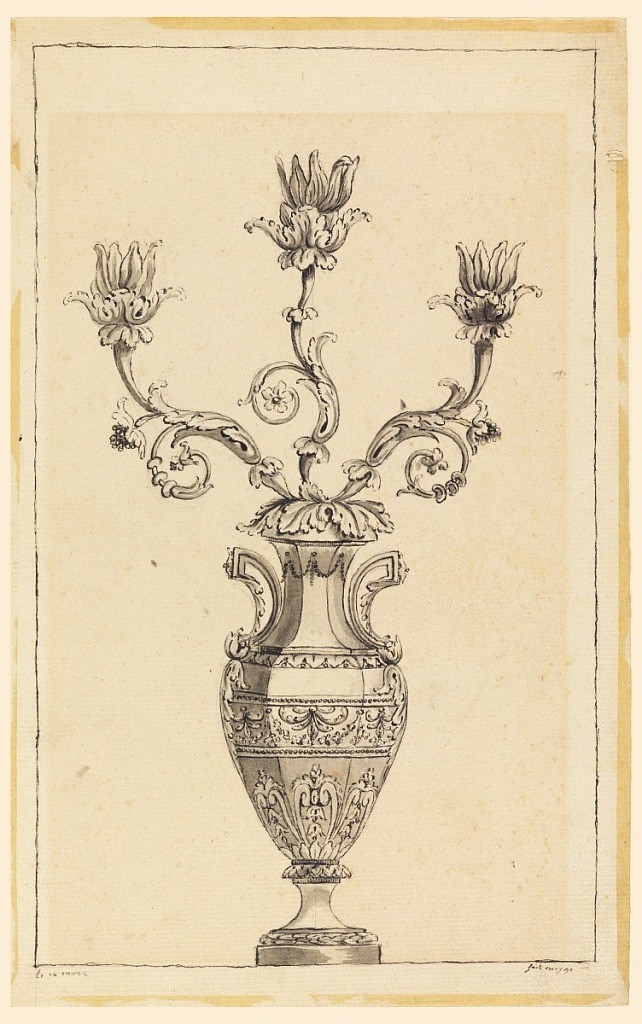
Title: Design for a Candelabrum
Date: March 14, 1791
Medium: Pen and black ink, brush and wash on paper
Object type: Drawing
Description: The scheme of the design is a variation of that of -149. The plant shows acanthus and naturalistic motifs. The vase has angular handles. The decoration stresses the horizontal dimensions.